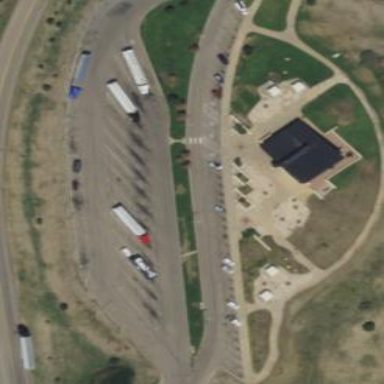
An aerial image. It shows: Rest area on the road.